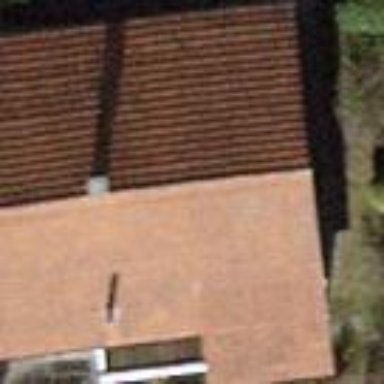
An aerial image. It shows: Detached building.